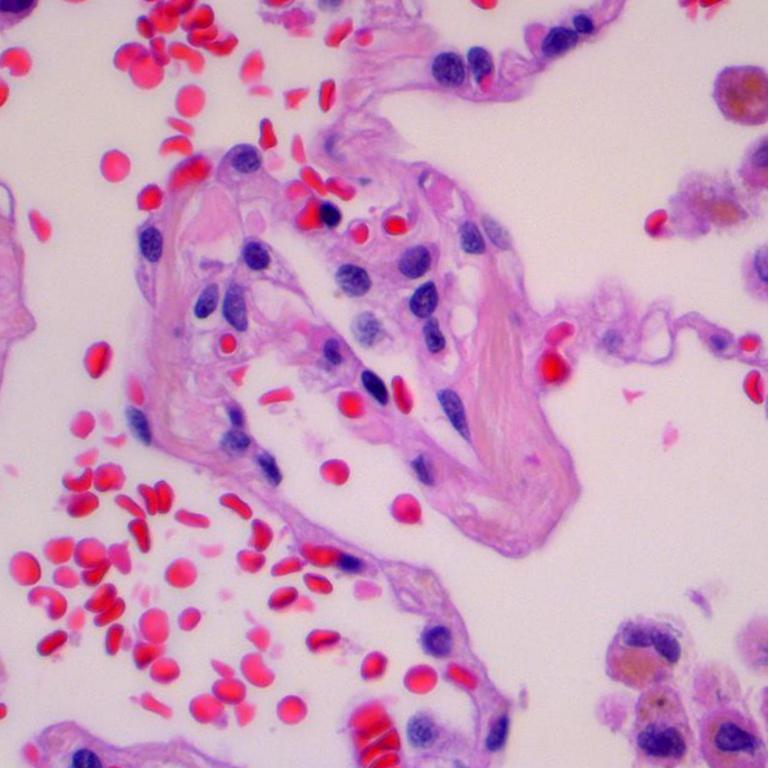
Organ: lung
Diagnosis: benign